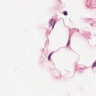
Metastatic tissue present: no